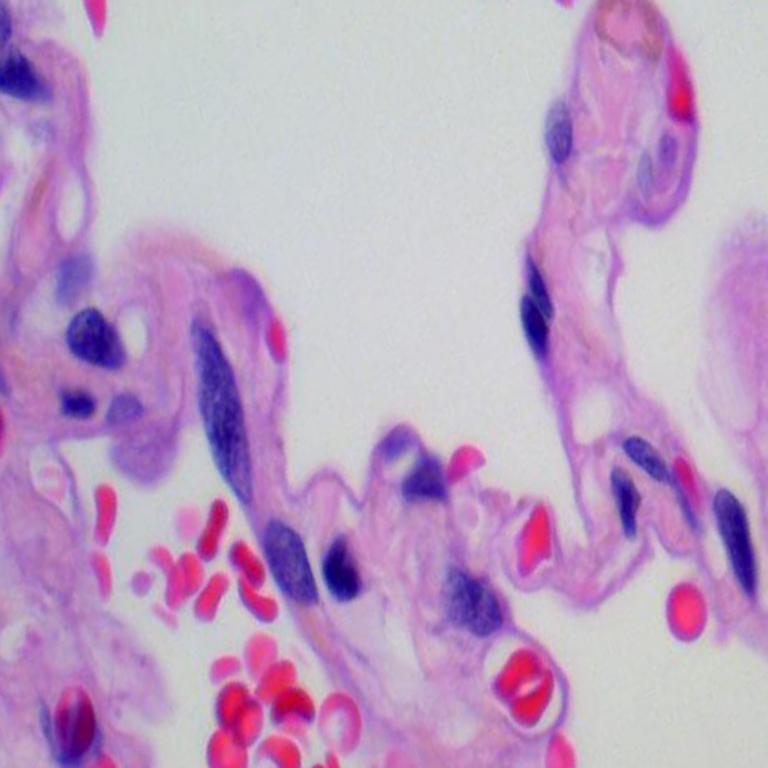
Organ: lung
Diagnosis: benign